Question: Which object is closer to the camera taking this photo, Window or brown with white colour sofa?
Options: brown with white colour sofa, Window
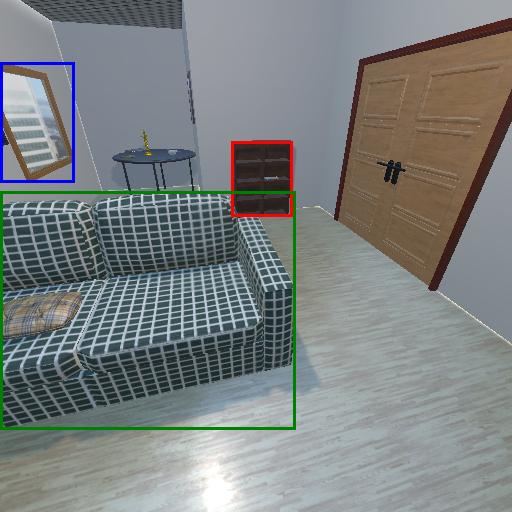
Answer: brown with white colour sofa